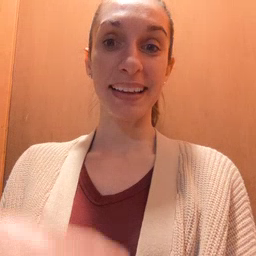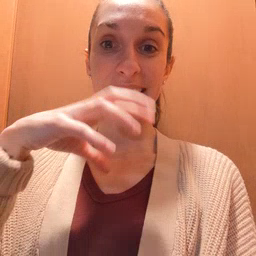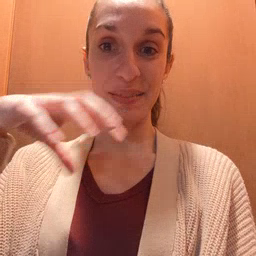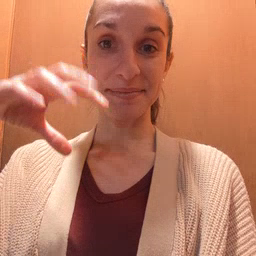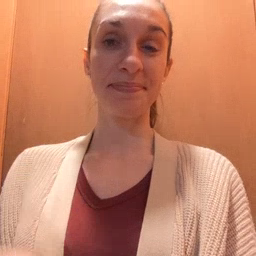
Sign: cloud